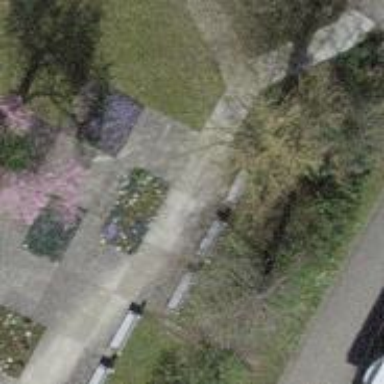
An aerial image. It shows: Bench.